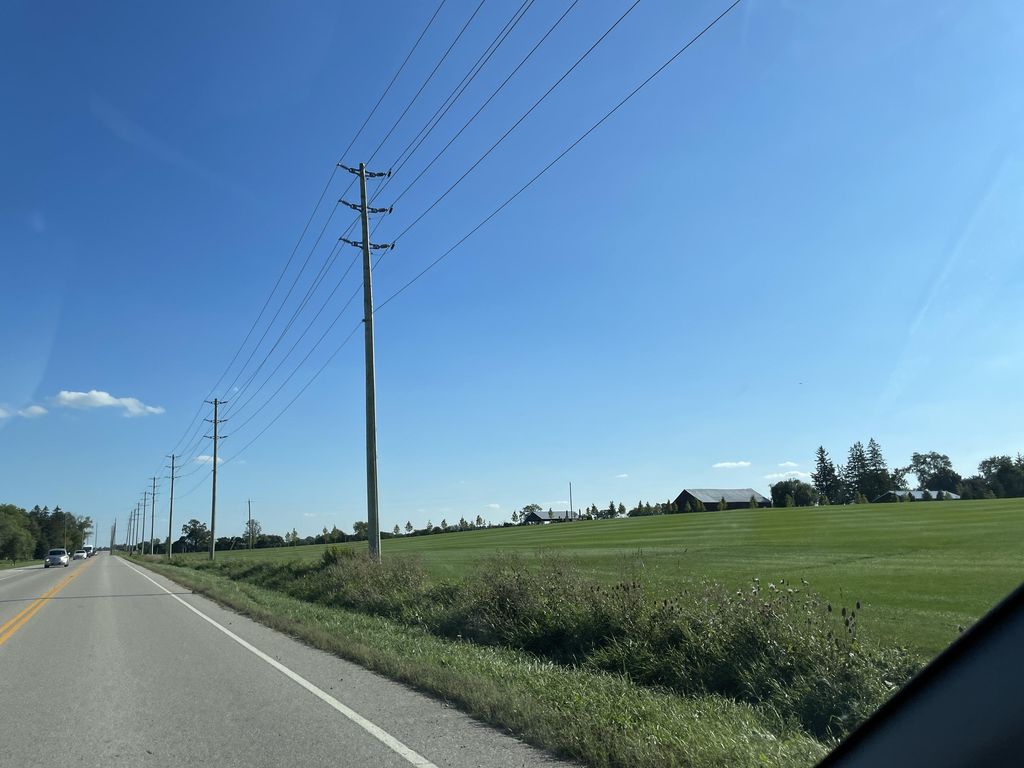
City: kitchener-waterloo